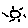
Label: sun